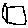
Label: square